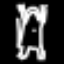
Label: frog